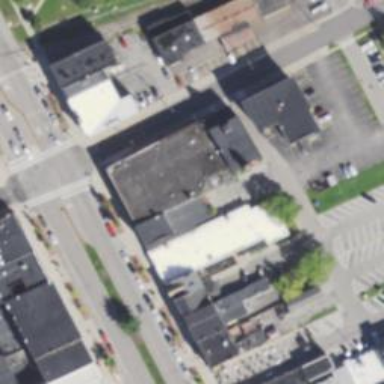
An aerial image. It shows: Commercial building.